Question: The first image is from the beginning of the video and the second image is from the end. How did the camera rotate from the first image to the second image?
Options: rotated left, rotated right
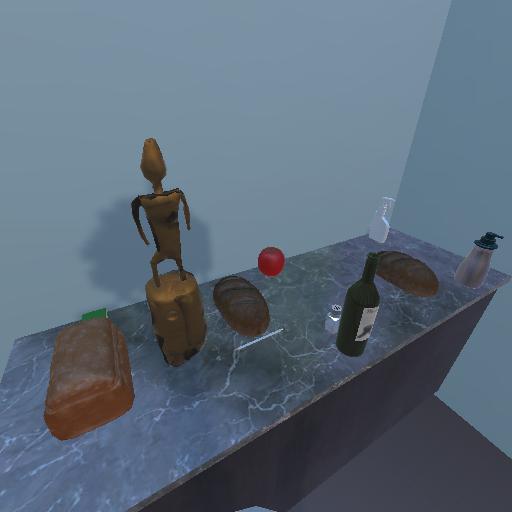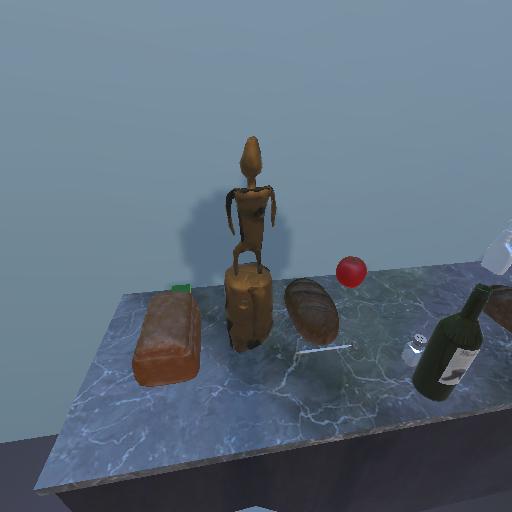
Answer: rotated left